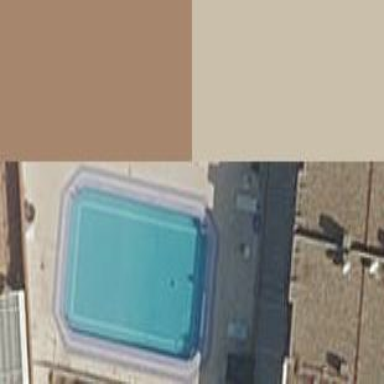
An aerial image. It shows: Swimming pool located in leisure land.